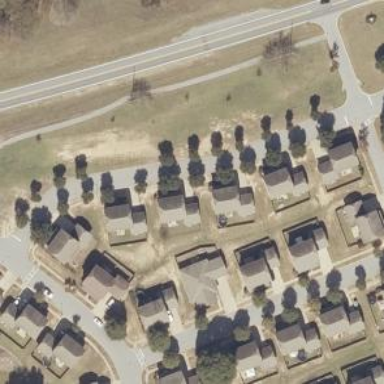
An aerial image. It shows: Sidewalk.